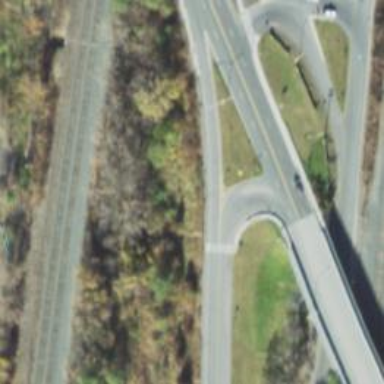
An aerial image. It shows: Primary link highway.